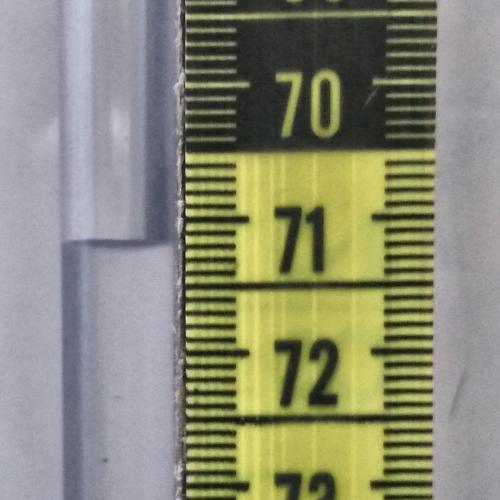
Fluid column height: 71.2 cm